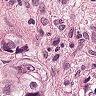
Metastatic tissue present: yes